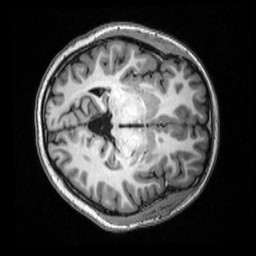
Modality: T1w
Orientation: axial
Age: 22
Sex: female
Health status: healthy
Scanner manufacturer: siemens
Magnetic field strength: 3 T
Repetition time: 2.53 s
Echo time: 0.00339 s